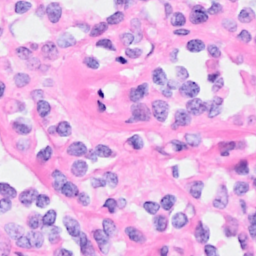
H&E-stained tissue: Breast